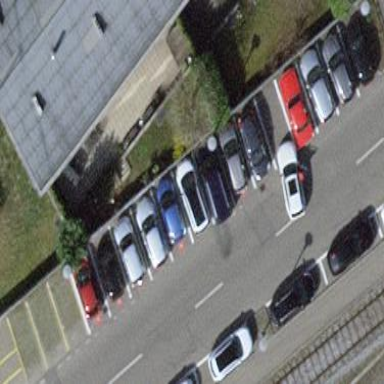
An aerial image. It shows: Street-side parking area with park and ride facilities.